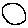
Label: circle